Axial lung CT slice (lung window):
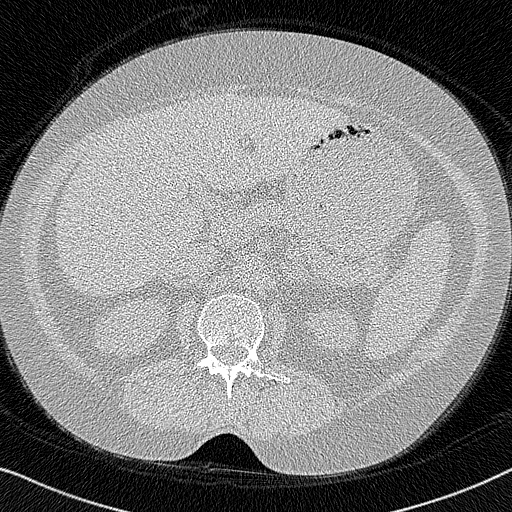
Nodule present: no